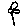
Label: flower